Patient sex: M
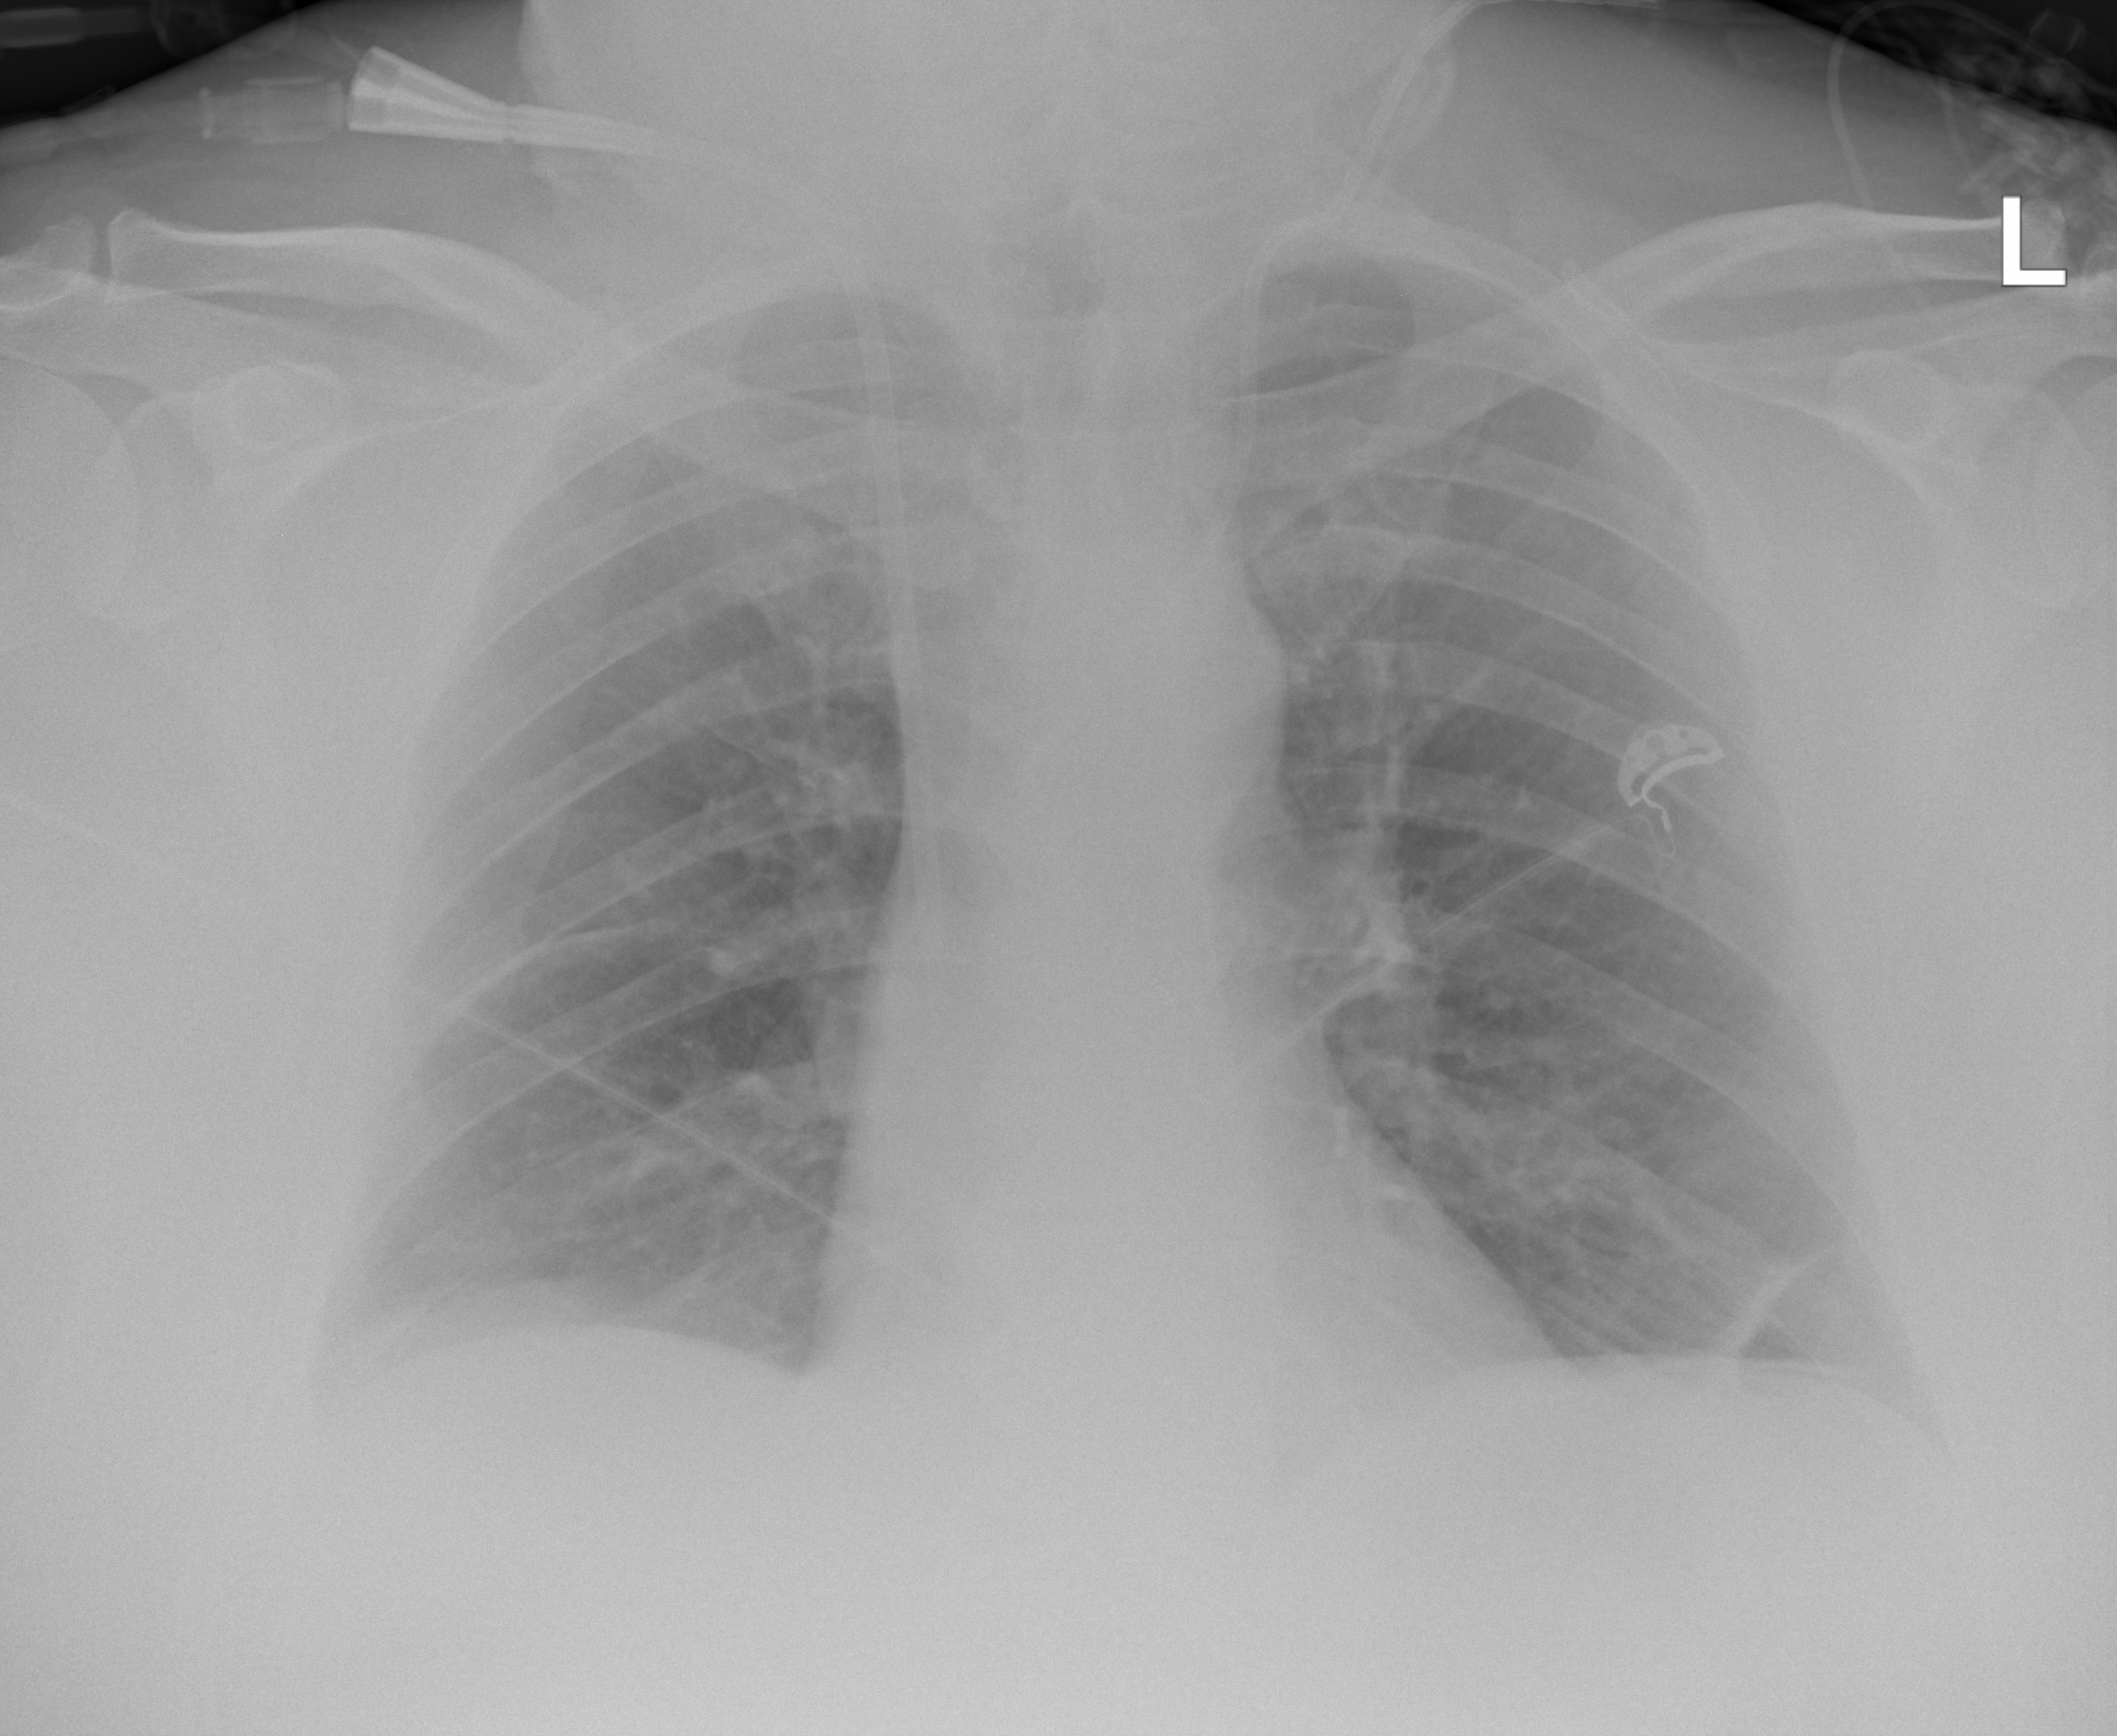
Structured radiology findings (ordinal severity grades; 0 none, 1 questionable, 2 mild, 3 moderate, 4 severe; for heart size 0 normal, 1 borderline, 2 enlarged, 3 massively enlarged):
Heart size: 0
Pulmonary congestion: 0
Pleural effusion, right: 0
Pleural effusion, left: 0
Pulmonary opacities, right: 0
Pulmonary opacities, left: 0
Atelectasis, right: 0
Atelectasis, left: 2